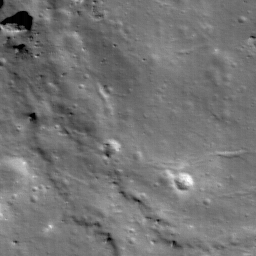
Host type: background_regolith
Lunar coordinates: latitude nan, longitude nan